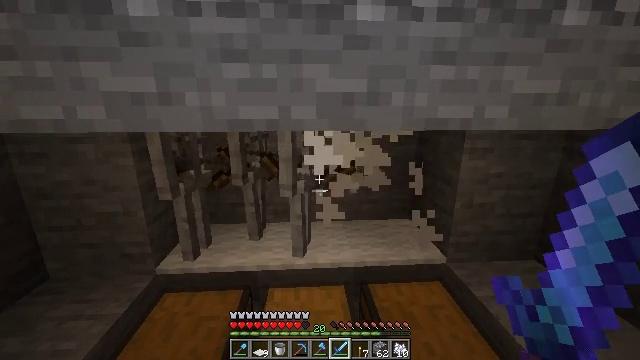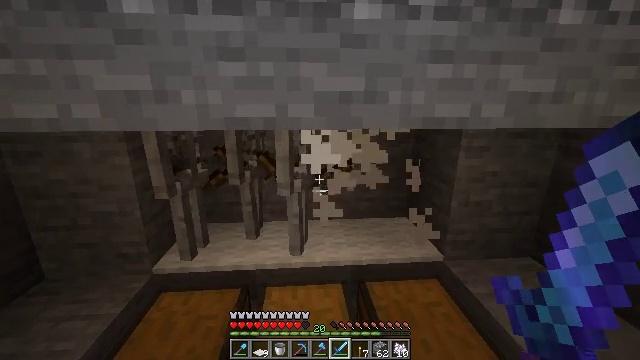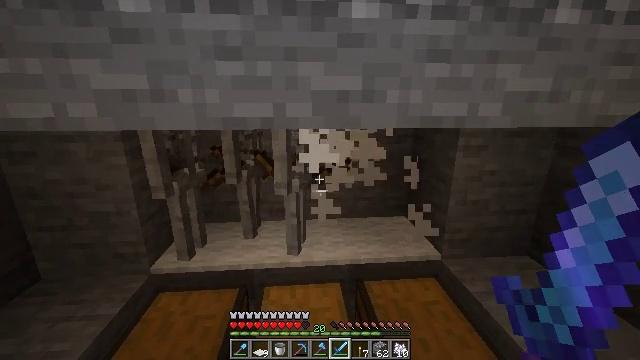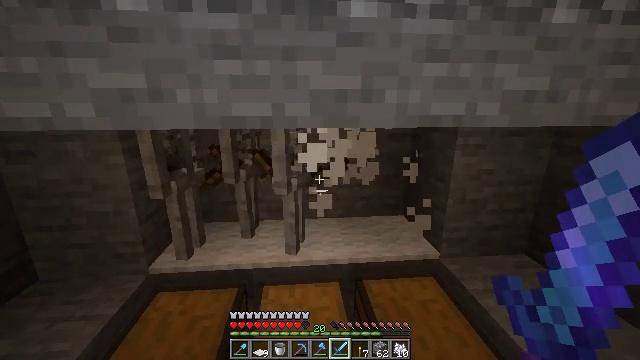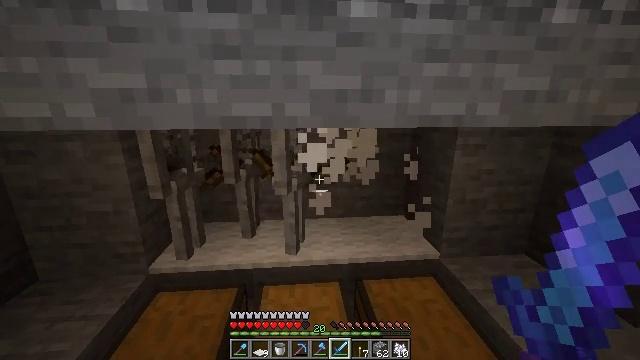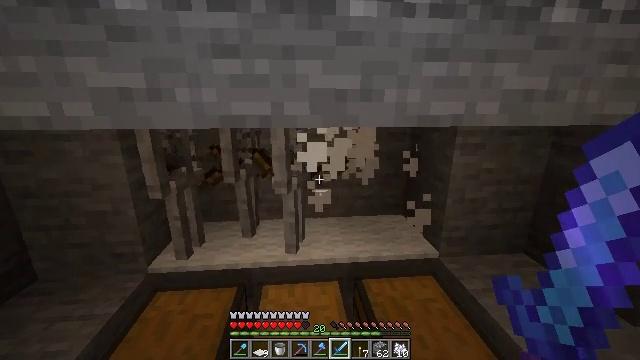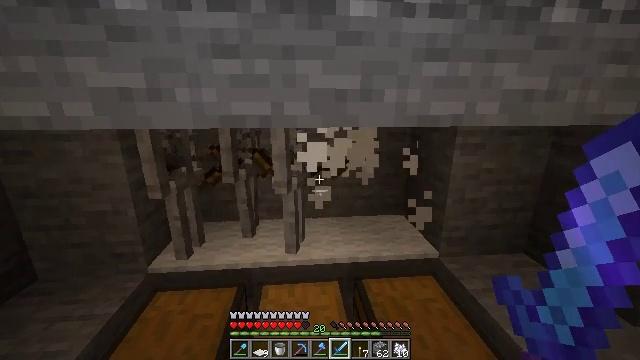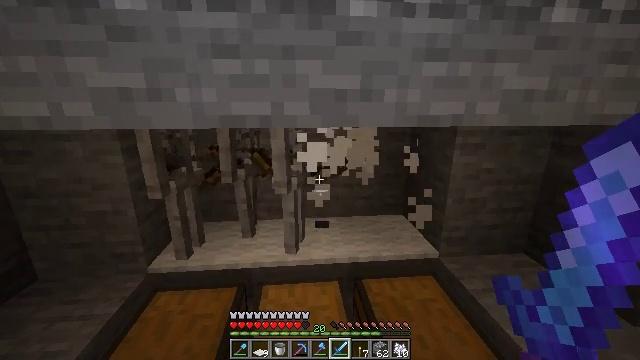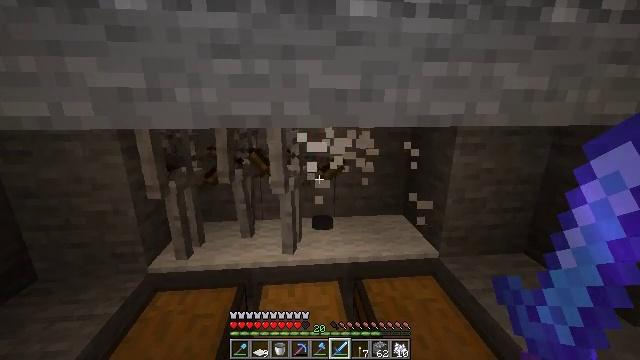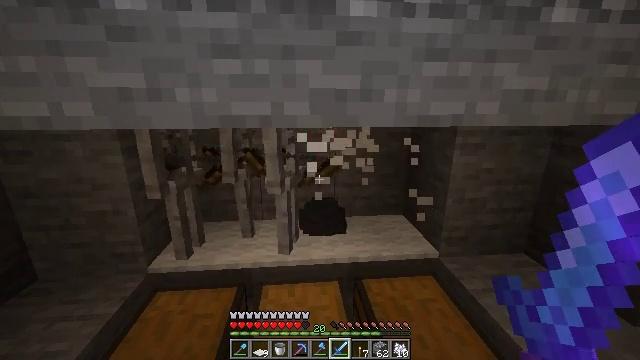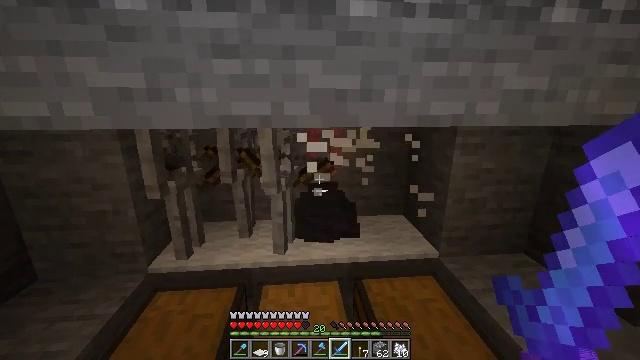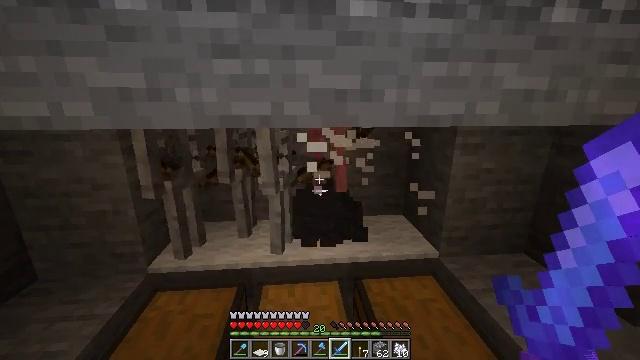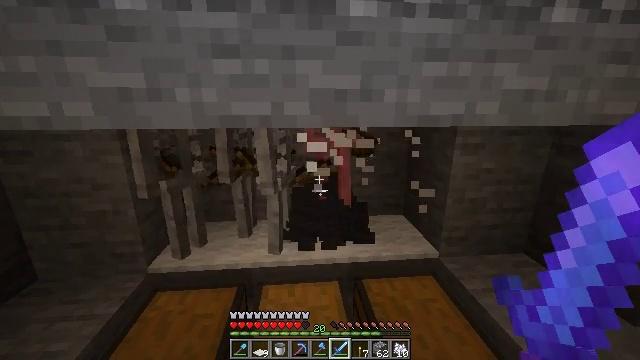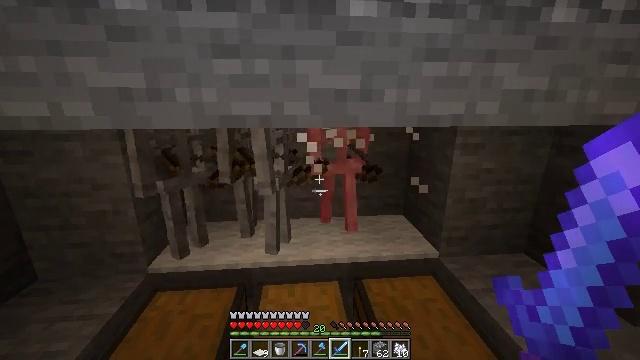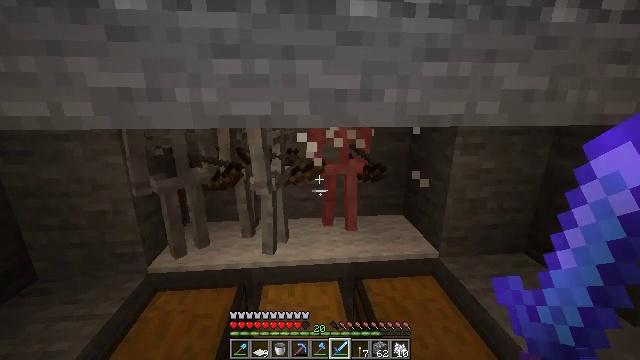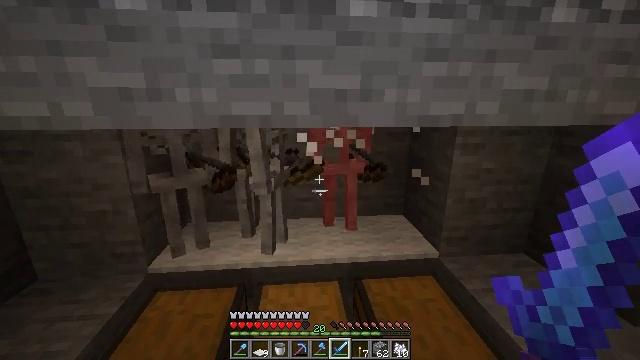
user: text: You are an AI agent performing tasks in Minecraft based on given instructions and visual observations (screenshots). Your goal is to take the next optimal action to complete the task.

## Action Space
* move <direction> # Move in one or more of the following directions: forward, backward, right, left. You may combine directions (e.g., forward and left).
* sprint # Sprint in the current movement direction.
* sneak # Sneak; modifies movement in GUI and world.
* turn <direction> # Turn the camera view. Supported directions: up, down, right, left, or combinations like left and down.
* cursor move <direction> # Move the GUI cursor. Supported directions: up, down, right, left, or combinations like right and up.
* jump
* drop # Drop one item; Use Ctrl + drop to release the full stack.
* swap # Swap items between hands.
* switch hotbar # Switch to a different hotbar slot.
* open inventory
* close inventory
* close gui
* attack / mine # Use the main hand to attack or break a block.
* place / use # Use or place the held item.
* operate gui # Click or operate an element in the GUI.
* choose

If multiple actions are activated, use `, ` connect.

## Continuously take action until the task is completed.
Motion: motion action
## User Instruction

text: Fight a skeleton.
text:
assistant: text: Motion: no_op
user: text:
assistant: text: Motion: no_op
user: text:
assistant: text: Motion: no_op
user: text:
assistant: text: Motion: no_op
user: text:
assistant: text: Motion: no_op
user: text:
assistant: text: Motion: no_op
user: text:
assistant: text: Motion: no_op
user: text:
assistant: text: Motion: no_op
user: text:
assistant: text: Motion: no_op
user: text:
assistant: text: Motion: no_op
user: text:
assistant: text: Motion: no_op
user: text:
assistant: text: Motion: no_op
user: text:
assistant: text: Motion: no_op
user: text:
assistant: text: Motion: no_op
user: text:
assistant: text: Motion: no_op
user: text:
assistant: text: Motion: no_op
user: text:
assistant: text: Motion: no_op
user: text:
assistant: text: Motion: no_op
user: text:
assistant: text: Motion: no_op
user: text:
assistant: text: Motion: no_op
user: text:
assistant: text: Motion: no_op
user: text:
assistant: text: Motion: no_op
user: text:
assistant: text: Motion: no_op
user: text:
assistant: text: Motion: no_op
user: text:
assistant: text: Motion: no_op
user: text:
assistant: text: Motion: turn left
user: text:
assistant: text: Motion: no_op
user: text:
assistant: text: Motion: no_op
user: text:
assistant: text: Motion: no_op
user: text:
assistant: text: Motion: no_op